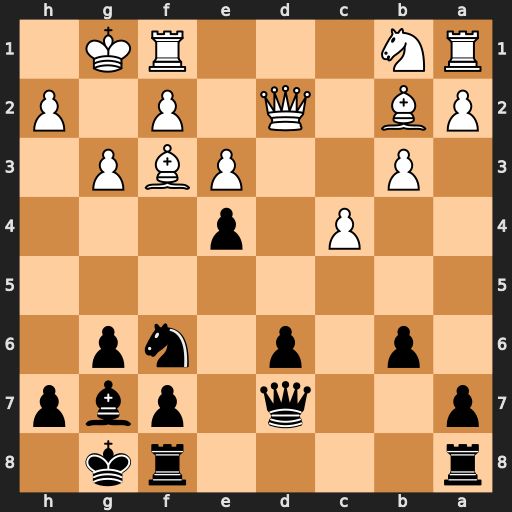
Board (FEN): r4rk1/p2q1pbp/1p1p1np1/8/2P1p3/1P2PBP1/PB1Q1P1P/RN3RK1
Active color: b
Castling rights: -
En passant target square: -
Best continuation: exf3 Qd1 Qh3 Qxf3 Ng4 Qxg4 Qxg4